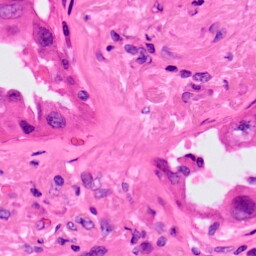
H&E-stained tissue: Lung